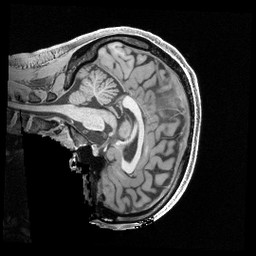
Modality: T1w
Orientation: sagittal
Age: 20
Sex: female
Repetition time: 2.4 s
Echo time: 0.00222 s